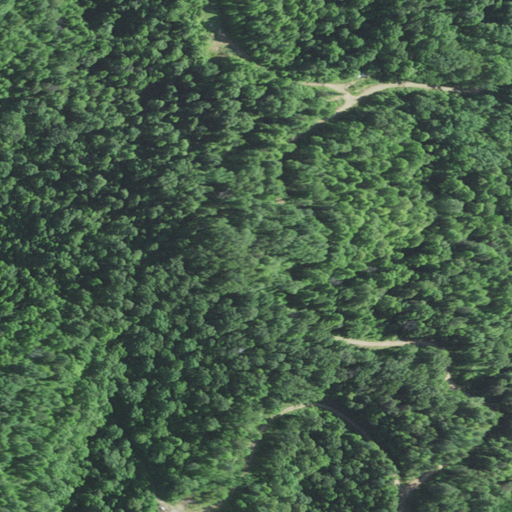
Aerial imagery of mountain in Kentucky named Potato Knob containing deciduous forest, mixed forest, and shrub